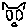
Label: cat